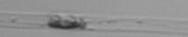
Label: Dactyliosolen_blavyanus